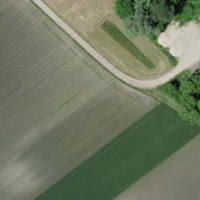
EUNIS habitat code: 52
Species observed at this site:
Cyperus esculentus